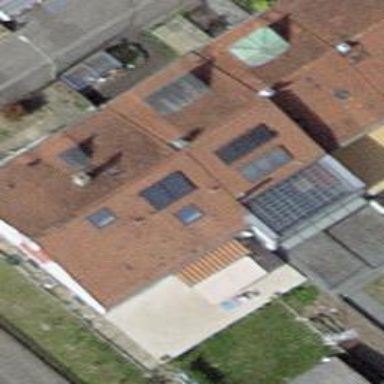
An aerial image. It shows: Terrace building.